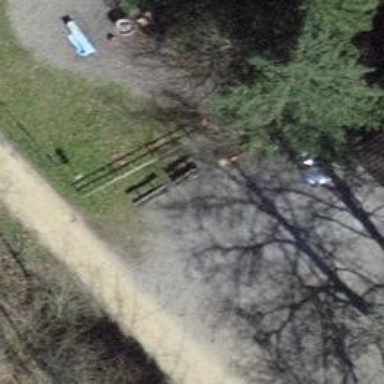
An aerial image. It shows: Brown bench in the vicinity.